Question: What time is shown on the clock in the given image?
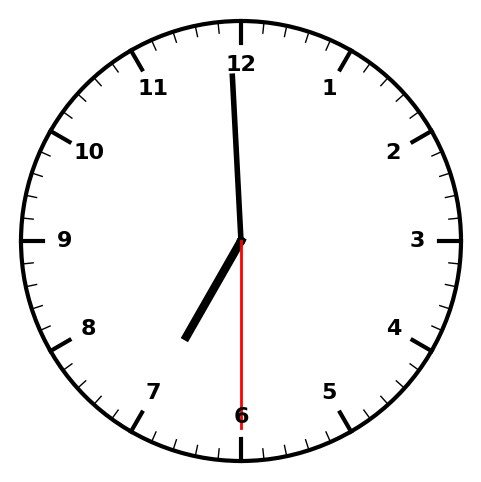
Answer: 06:59:30